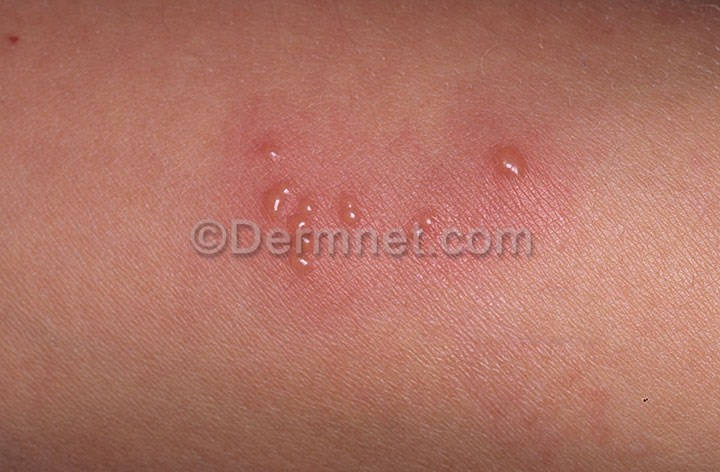
Disease: Warts Molluscum and other Viral Infections